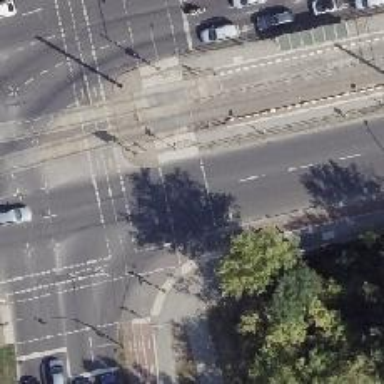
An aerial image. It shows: Secondary road with asphalt surface. There is parallel parking lane on the right side and track for cycling on the right as well.